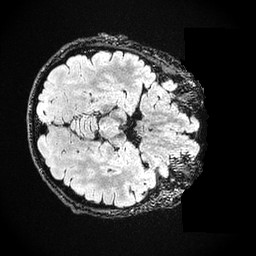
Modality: FLAIR
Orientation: axial
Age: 47
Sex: female
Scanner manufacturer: ge
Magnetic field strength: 3 T
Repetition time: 4.802 s
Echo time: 0.1158 s